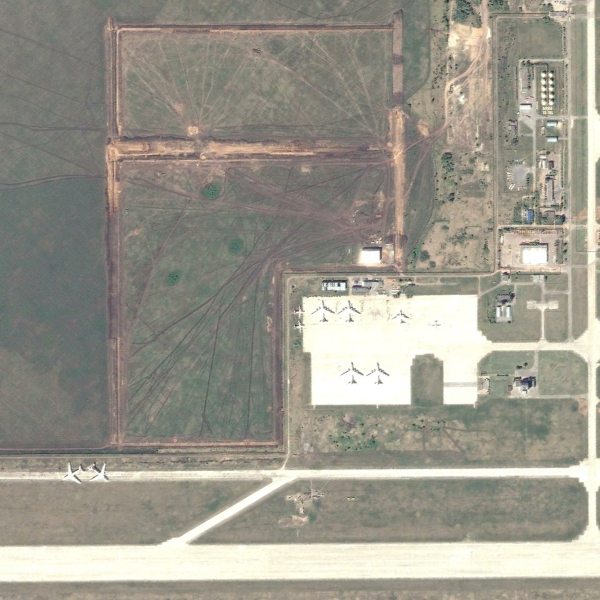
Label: Airport